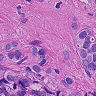
Metastatic tissue present: yes